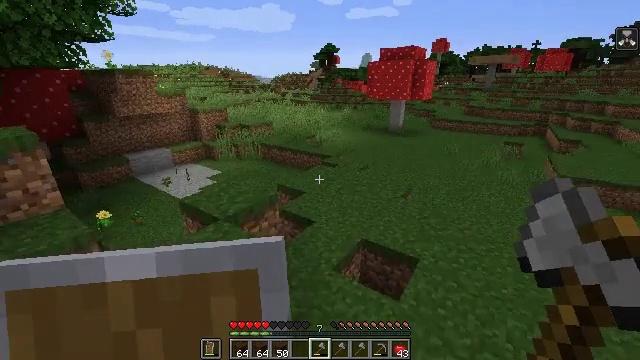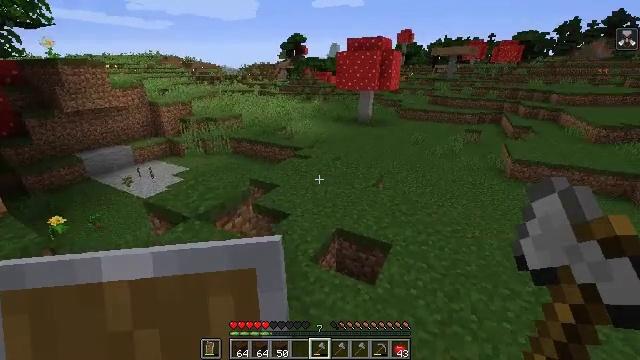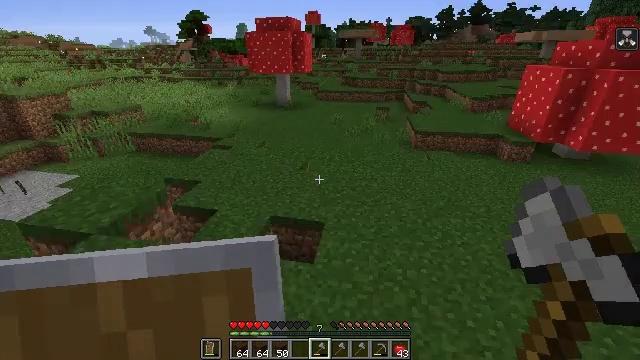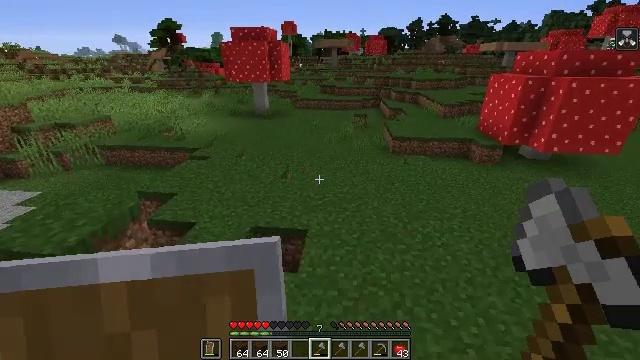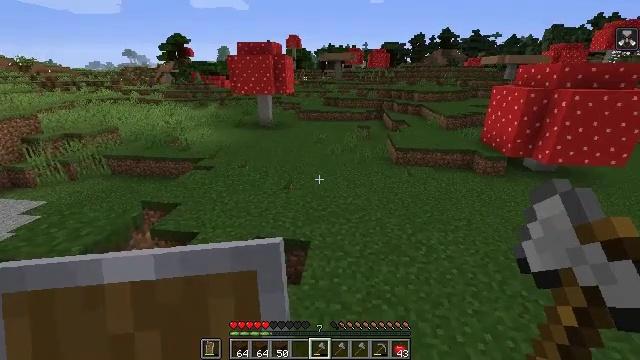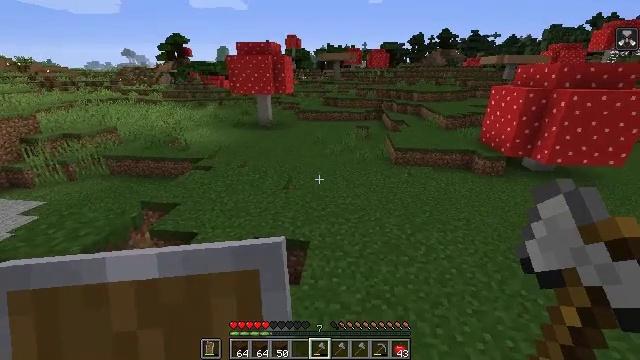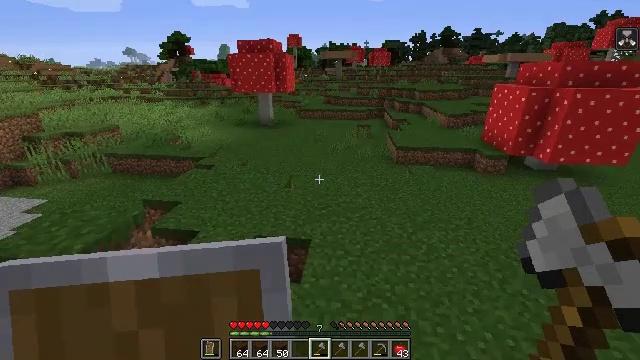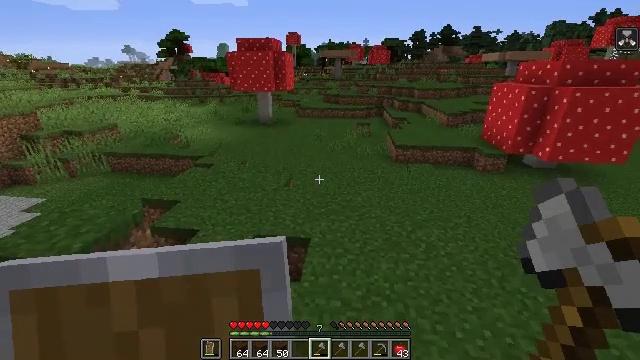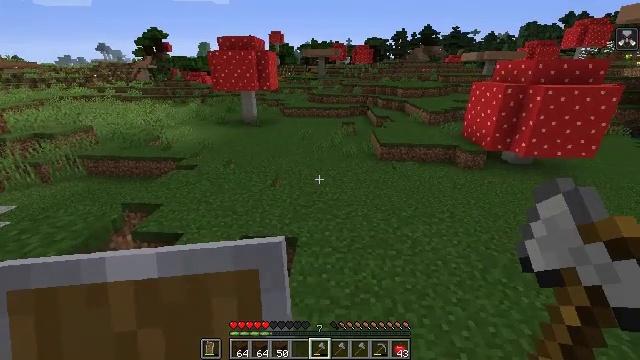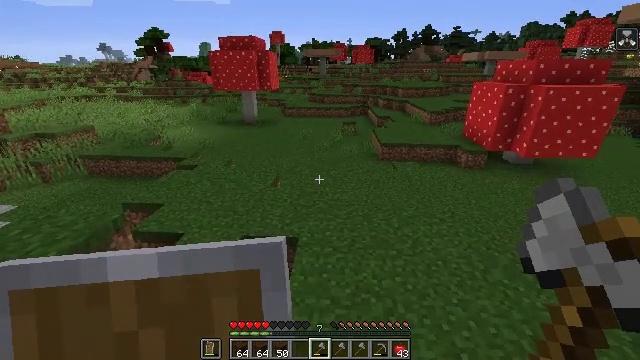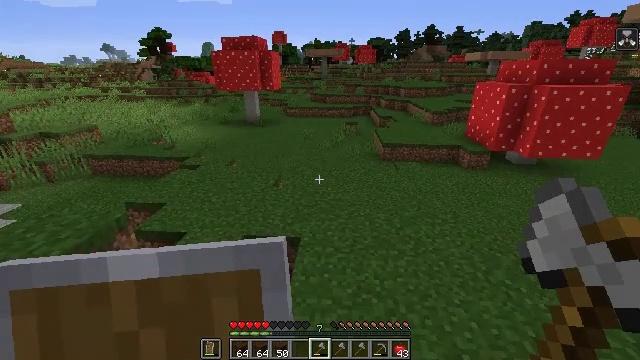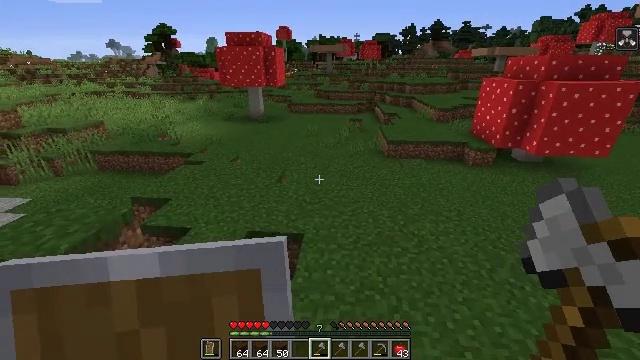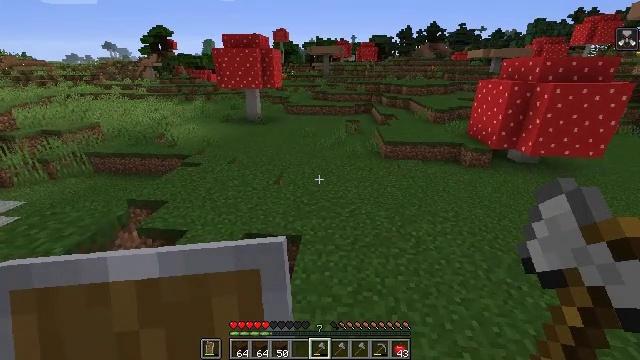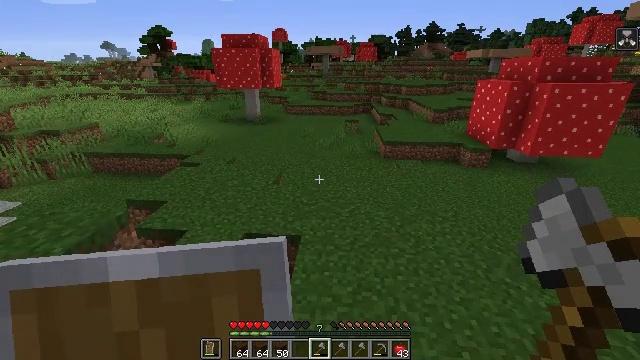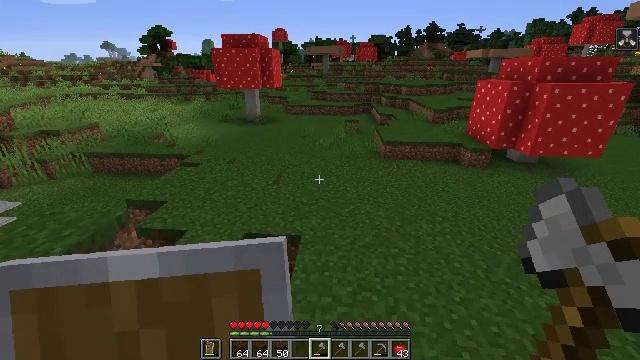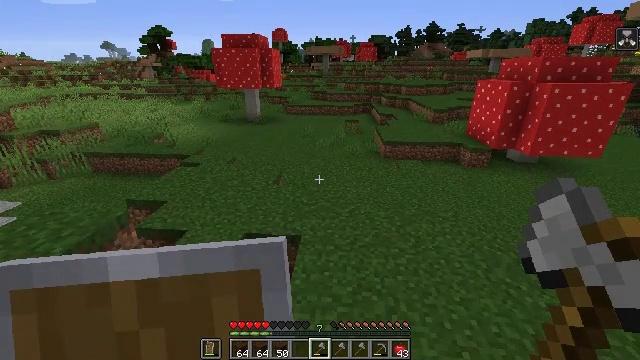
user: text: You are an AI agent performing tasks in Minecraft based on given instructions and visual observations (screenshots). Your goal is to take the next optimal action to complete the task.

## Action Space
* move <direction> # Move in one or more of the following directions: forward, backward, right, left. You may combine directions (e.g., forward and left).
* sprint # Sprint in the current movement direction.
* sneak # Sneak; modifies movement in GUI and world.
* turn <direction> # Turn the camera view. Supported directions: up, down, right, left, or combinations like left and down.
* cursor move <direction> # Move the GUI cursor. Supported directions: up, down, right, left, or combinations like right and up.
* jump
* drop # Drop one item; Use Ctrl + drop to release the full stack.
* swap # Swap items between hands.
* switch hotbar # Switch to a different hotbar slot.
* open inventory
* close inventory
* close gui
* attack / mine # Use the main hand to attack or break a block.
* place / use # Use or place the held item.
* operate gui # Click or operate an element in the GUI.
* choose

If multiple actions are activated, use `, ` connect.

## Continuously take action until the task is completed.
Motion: motion action
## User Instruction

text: Mine oak leaves.
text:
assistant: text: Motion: turn right and down
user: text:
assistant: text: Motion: turn right and down
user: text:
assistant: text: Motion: turn right and up
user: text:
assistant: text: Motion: turn up
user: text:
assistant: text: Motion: no_op
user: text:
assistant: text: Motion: no_op
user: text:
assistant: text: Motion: no_op
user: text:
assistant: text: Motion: turn right
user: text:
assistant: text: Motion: no_op
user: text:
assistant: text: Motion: no_op
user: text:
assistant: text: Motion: no_op
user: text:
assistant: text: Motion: no_op
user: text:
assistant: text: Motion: no_op
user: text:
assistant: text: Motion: no_op
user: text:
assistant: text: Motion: no_op
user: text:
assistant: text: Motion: no_op
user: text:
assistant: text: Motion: no_op
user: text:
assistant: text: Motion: no_op
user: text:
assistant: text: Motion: no_op
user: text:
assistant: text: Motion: no_op
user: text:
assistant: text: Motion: no_op
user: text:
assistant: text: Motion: no_op
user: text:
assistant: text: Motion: no_op
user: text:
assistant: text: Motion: no_op
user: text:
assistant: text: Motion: no_op
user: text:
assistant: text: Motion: no_op
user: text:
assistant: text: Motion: no_op
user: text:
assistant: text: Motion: no_op
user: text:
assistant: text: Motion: no_op
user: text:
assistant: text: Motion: no_op